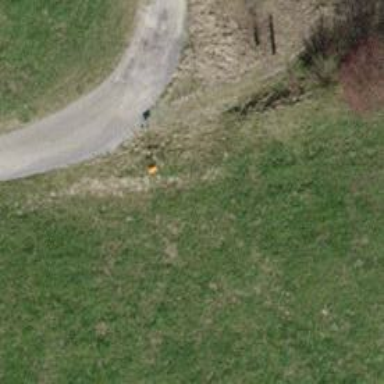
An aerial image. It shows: Aerial marker colored orange.